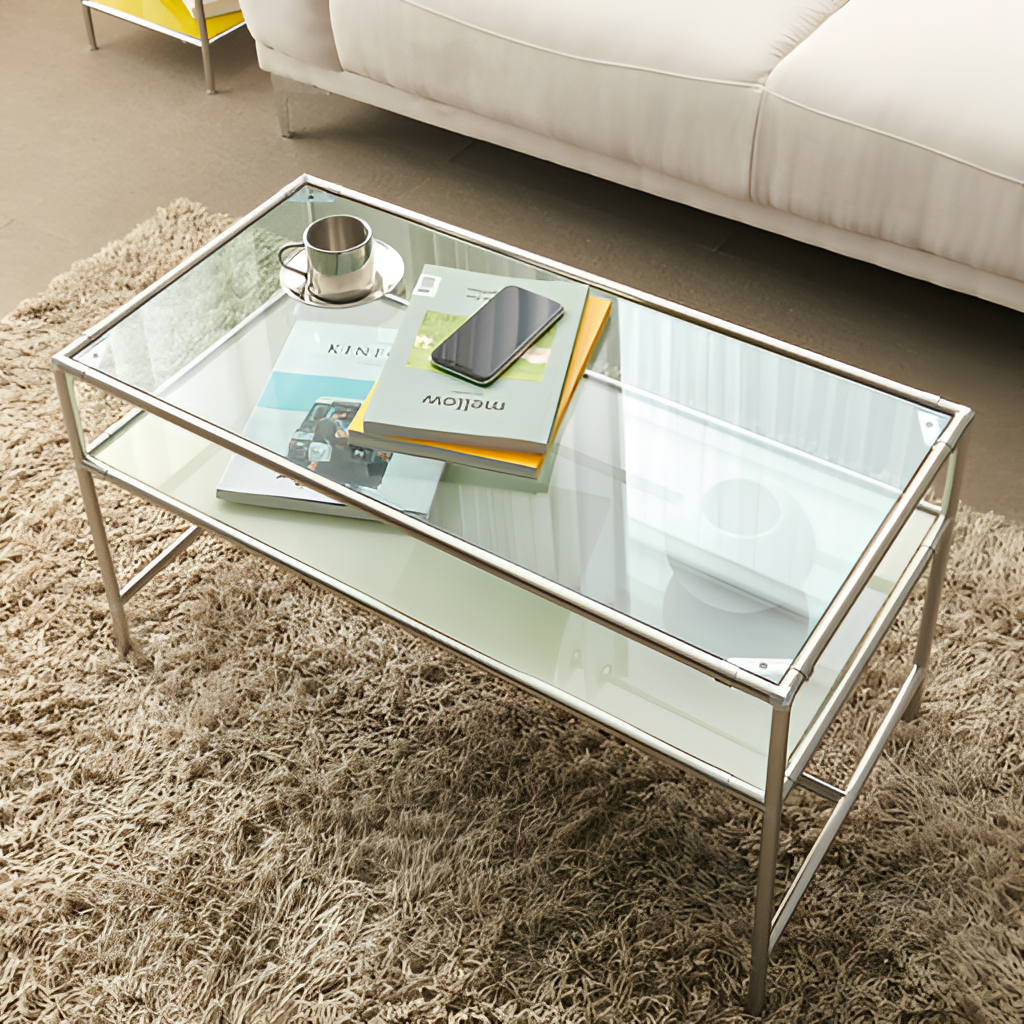
silver metal coffee table, living room, carpet flooring, with shaggy pattern, contemporary, paint wallpaper, with solid pattern